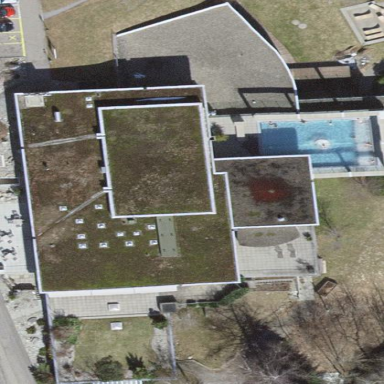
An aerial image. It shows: Public bath housed in building.